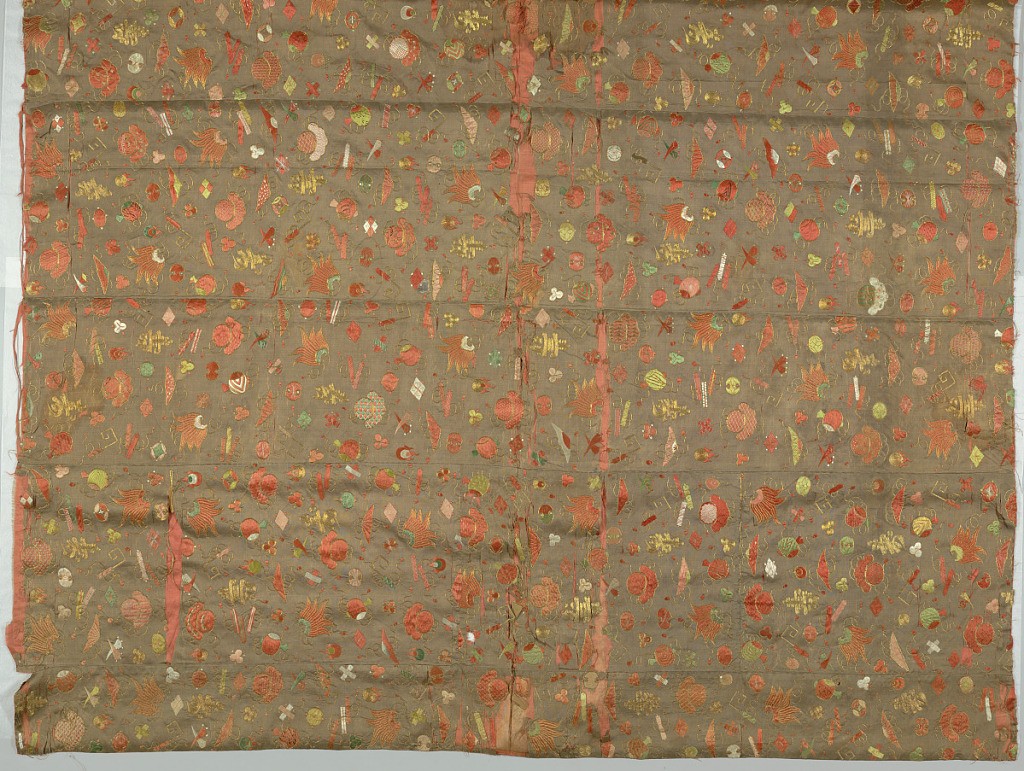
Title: Panel
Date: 19th century
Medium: silk, metallic thread Technique: embroidered
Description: Emblems embroidered in multicolored silks with shades of dark red and coral predominating on a ground of gray silk. Lined with dark red silk.